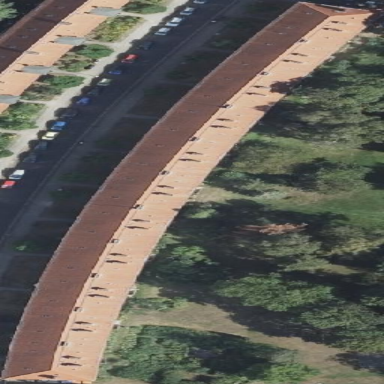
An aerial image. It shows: Hipped roof apartment building.